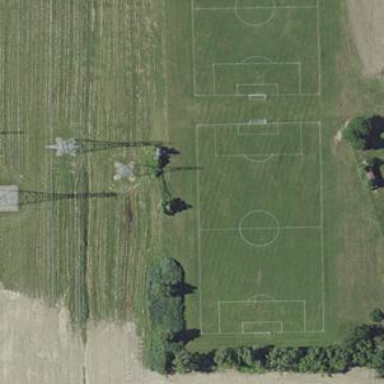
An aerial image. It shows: Grass pitch designated for soccer.